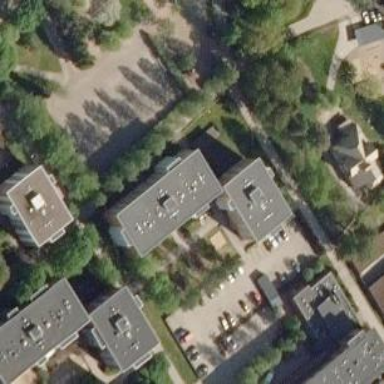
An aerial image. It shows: Kindergarten.